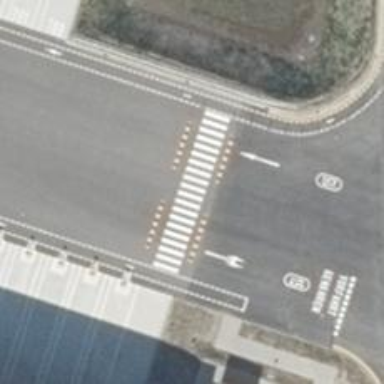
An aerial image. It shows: Zebra crossing on the road.